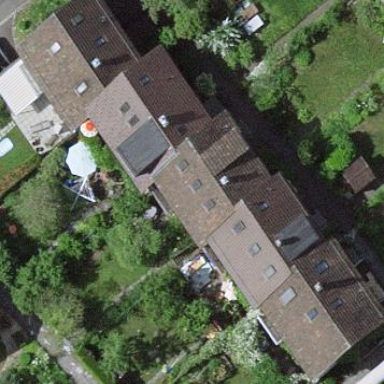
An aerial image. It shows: Terrace building.